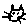
Label: cat